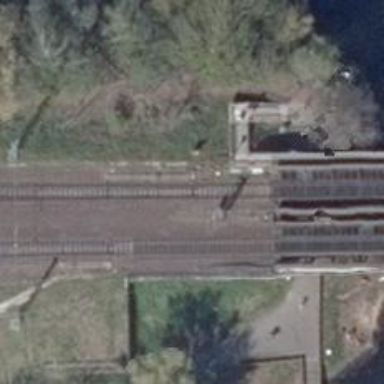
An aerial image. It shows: Railway switch with the turnout side on the right.